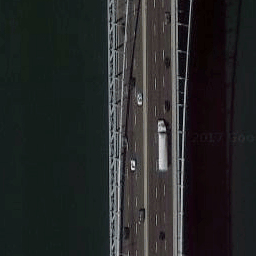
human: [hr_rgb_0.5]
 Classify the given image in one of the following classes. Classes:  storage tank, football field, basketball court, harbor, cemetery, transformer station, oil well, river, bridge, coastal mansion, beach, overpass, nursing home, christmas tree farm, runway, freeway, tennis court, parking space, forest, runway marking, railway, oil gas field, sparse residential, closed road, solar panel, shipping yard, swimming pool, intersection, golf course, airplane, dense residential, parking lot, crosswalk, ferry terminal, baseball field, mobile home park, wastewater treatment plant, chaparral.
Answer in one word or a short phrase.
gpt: bridge